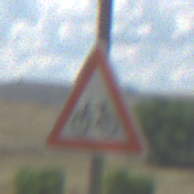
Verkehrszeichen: RadverkehrRechts
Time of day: Midday
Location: Outdoor (Nature)
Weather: PartlyCloudy
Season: Autumn
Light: Natural